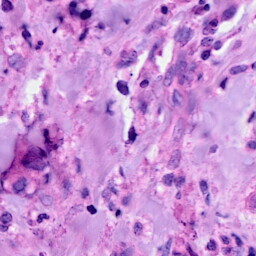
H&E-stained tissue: Breast